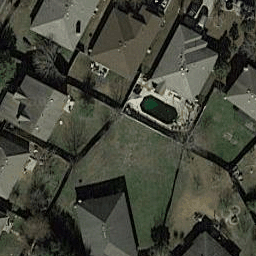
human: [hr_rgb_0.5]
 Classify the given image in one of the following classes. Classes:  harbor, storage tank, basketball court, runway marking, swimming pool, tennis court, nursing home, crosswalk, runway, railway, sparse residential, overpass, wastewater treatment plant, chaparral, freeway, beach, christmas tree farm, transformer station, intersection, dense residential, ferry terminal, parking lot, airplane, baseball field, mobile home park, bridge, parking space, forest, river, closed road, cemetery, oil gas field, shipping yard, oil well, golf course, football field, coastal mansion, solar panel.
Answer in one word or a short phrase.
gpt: dense residential